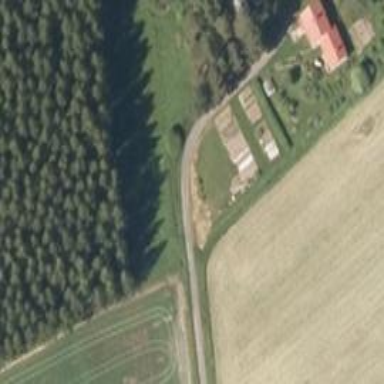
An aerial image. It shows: Driveway leading to service road.